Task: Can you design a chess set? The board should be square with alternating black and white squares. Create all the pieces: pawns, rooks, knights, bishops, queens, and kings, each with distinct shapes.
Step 368:
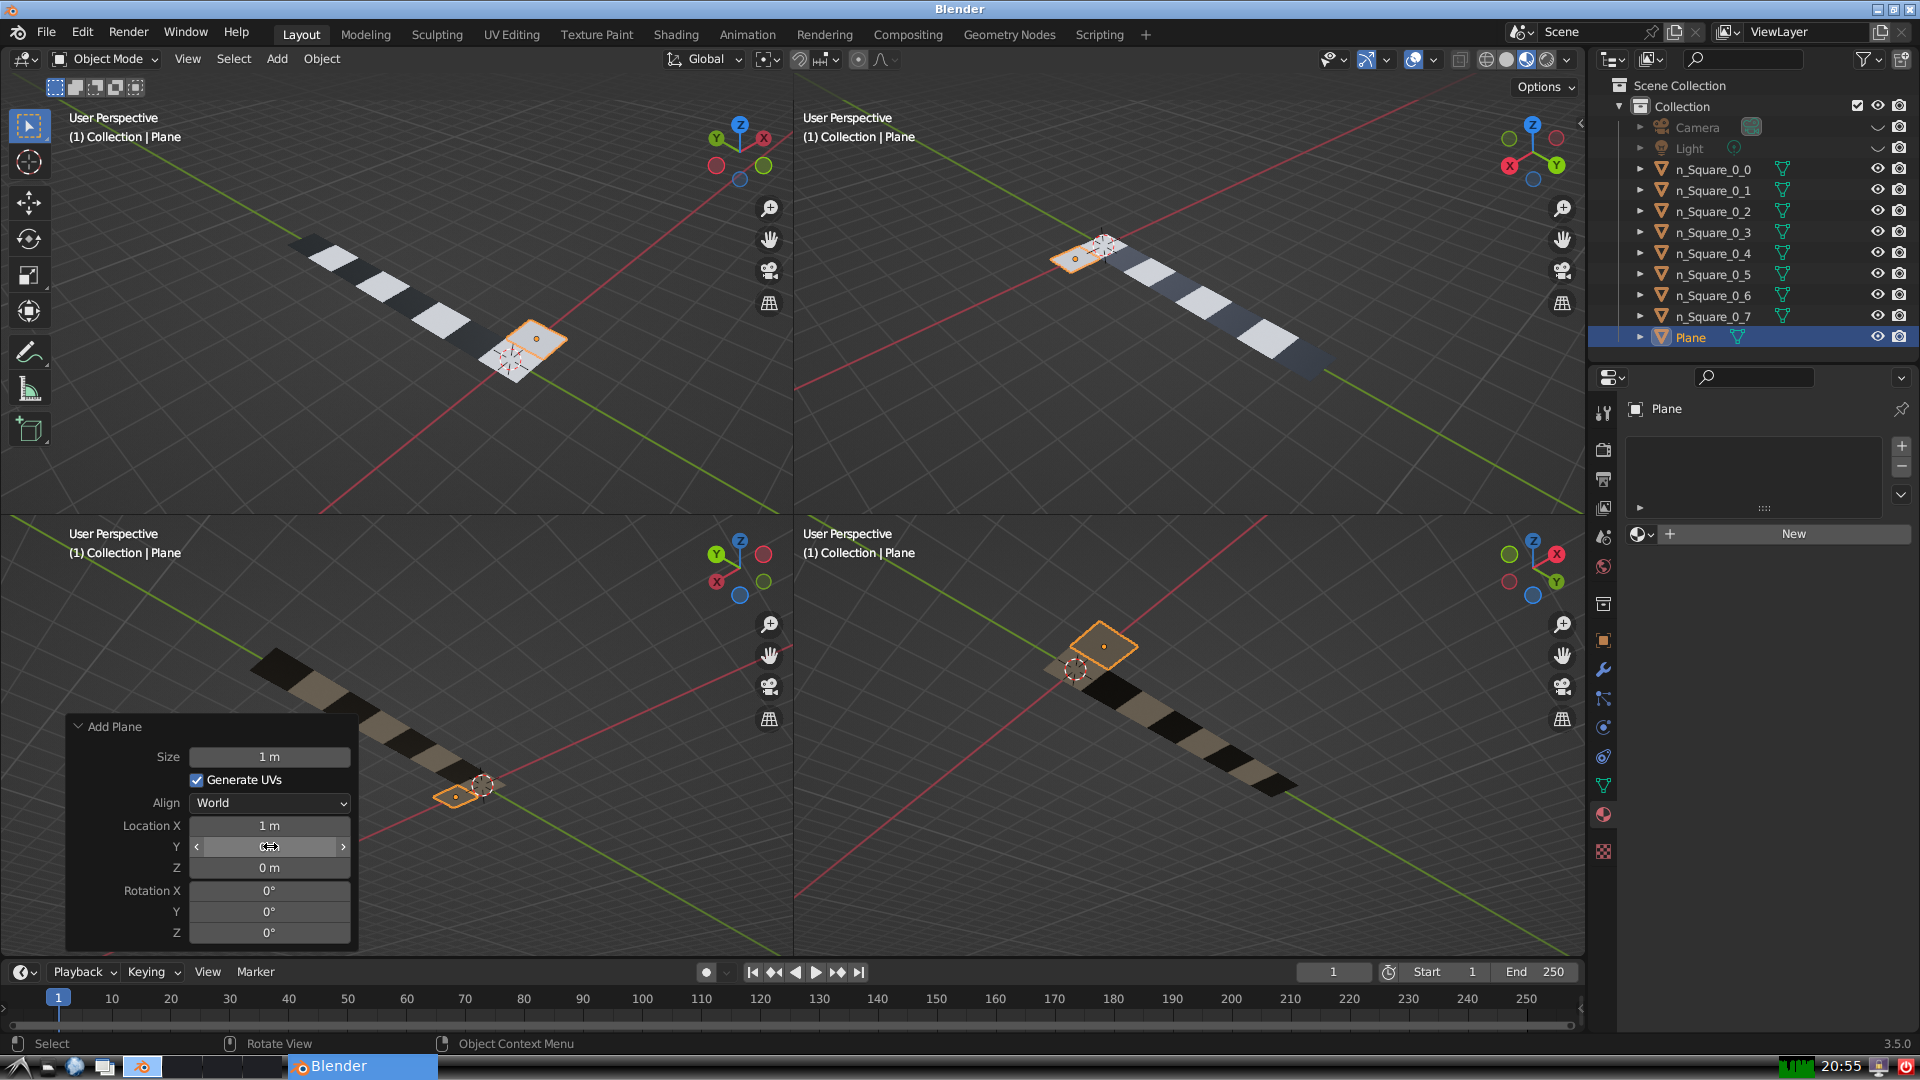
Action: {"mouse_move": [270, 867]}